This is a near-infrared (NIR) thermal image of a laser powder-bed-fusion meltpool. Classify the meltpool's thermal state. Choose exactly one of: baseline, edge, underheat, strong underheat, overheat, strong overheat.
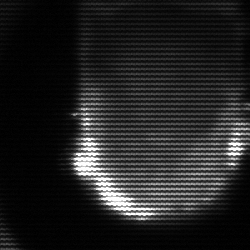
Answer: baseline